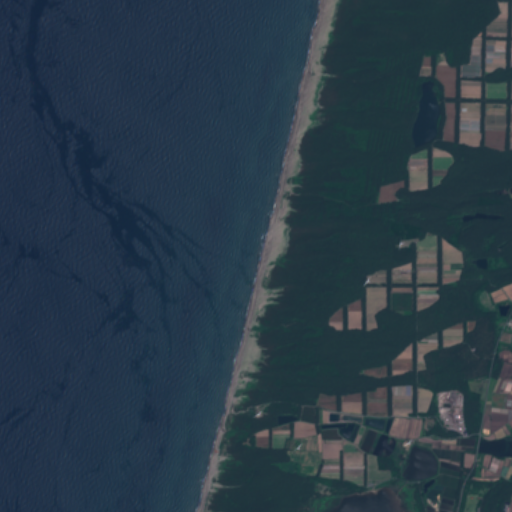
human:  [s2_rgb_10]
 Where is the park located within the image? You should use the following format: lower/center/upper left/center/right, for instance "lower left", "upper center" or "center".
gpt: The park is located in the lower right of the image.
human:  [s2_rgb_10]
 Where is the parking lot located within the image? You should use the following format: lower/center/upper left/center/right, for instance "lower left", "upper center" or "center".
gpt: The parking lot is located in the lower right of the image.
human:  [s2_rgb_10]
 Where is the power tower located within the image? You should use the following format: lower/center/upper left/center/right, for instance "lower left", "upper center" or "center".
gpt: There is no power tower in the image.